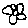
Label: flower